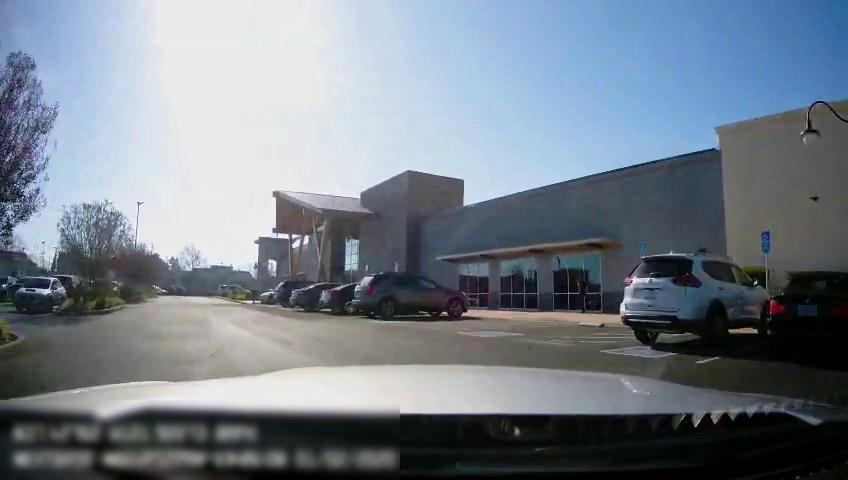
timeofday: Day
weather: Sunny
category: Drivable Space
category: Vehicles | SUV
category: Vehicles | Car
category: Vehicles | Car
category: Vehicles | SUV
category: Vehicles | SUV
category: Vehicles | Car
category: Vehicles | Car
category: Vehicles | Car
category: Vehicles | SUV
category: Vehicles | Car
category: Vehicles | Car
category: Vehicles | SUV
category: Vehicles | SUV
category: Pedestrians